Question: I am trying to use WPF to create a dock application in the style of <URL> and it is going well so far.
My WPF form appears like so on my screen:

The XAML for my form is below:
'''
<Window x:Class="WpfApplication7.MainWindow"
xmlns="http://schemas.microsoft.com/winfx/2006/xaml/presentation"
xmlns:x="http://schemas.microsoft.com/winfx/2006/xaml"
Title="MainWindow" Height="130" Width="525" Loaded="Window_Loaded" Background="Transparent" WindowStyle="None">
<Grid>
</Grid>
</Window>
'''
I found a tutorial on the Microsoft website to add the Aero Glass effect. With this in mind, my code is below:
'''
using System;
using System.Drawing;
using System.Runtime.InteropServices;
using System.Windows;
using System.Windows.Forms;
using System.Windows.Interop;
namespace WpfApplication7
{
/// <summary>
/// Interaction logic for MainWindow.xaml
/// </summary>
public partial class MainWindow : Window
{
public MainWindow()
{
InitializeComponent();
}
private void Window_Loaded(object sender, RoutedEventArgs e)
{
MakeTransparent();
Topmost = true;
var screenWidth = SystemInformation.PrimaryMonitorSize.Width;
var startingPoint = (screenWidth / 2) - (Width / 2);
Top = 2;
Left = startingPoint;
}
private void MakeTransparent()
{
IntPtr mainWindowPtr = new WindowInteropHelper(this).Handle;
HwndSource mainWindowSrc = HwndSource.FromHwnd(mainWindowPtr);
mainWindowSrc.CompositionTarget.BackgroundColor = System.Windows.Media.Color.FromArgb(0, 0, 0, 0);
Graphics desktop = Graphics.FromHwnd(mainWindowPtr);
float DesktopDpiX = desktop.DpiX;
float DesktopDpiY = desktop.DpiY;
MARGINS margins = new MARGINS()
{
cxLeftWidth = 0,
cxRightWidth = Convert.ToInt32(Width) * Convert.ToInt32(Width),
cyTopHeight = 0,
cyBottomHeight = Convert.ToInt32(Height) * Convert.ToInt32(Height)
};
int hr = DwmExtendFrameIntoClientArea(mainWindowSrc.Handle, ref margins);
}
[StructLayout(LayoutKind.Sequential)]
public struct MARGINS
{
public int cxLeftWidth;
public int cxRightWidth;
public int cyTopHeight;
public int cyBottomHeight;
}
[DllImport("DwmApi.dll")]
public static extern int DwmExtendFrameIntoClientArea(IntPtr hwnd, ref MARGINS pMarInset);
}
}
'''
So far so good. However, my form is resizable which I don't want so I set the 'ResizeMode' property to 'NoResize' and whenever I do this my form is nowhere to be found when launched.
Why does this happen?
I tried to get around this by resseting the form size on the 'SizeChanged' event, but this only if you try to resize from the right or bottom of the form, if you try to resize from the top of left, it moves the form which I don't want either.
Thanks
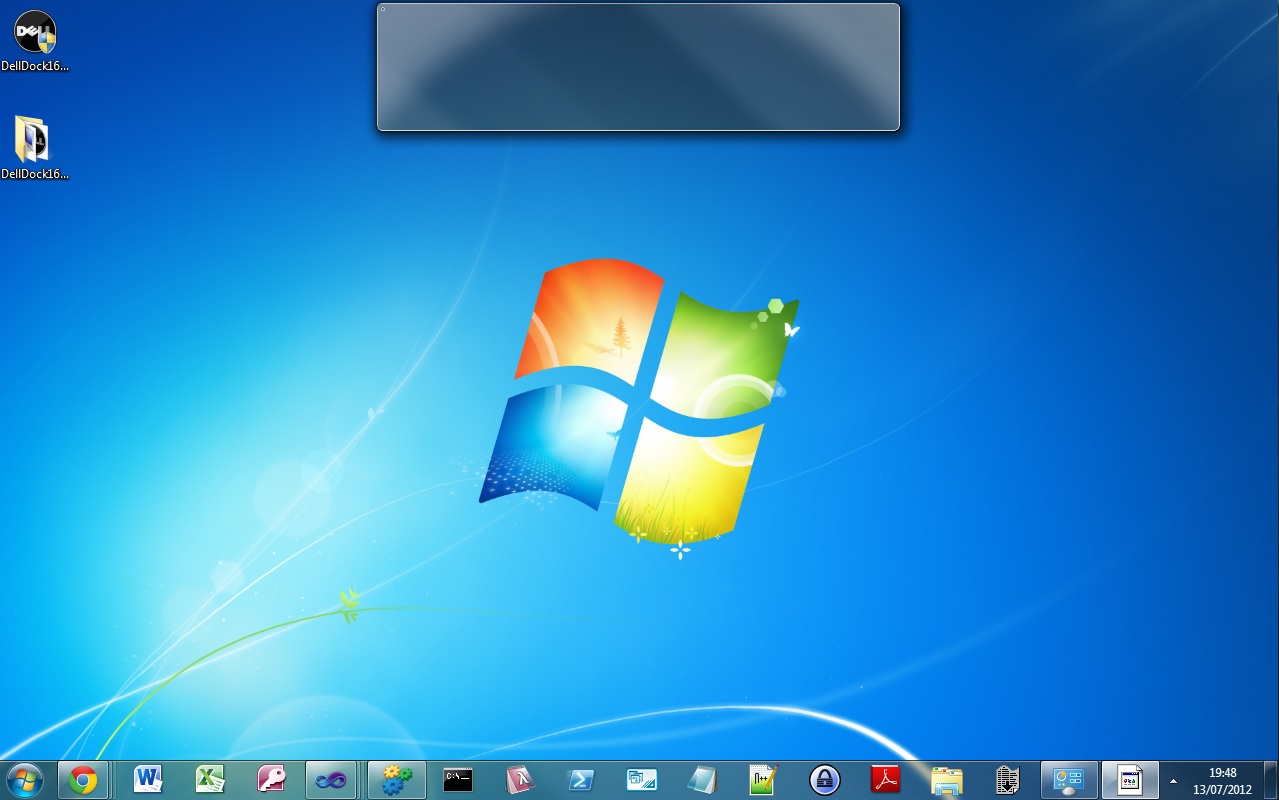
Answer: What is happening is since you are trying to extend your AeroBlur throughout the entire window, once you get rid of all window chrome it will not work, and since your Windows background color is Transparent it disappears on you. It does not appear that there is an way to extend Aero Glass easily without some Chrome which by allowing the form to be resized, gives you. The only link I could that mentions AeroBlur and Chromeless windows is <URL>